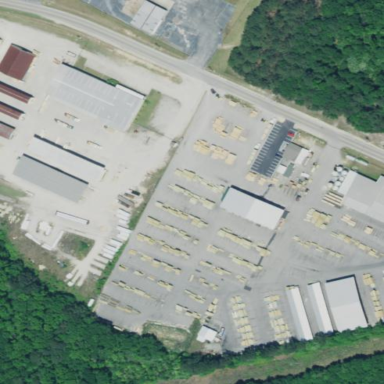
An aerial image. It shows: Industrial area designated as lumber yard.